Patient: sex F, age 46
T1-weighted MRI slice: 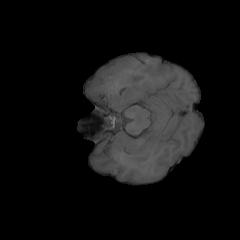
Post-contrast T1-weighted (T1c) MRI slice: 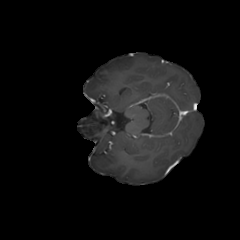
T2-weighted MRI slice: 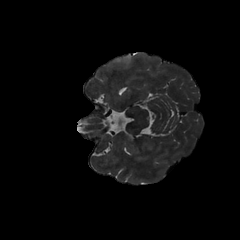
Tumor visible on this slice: yes
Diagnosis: Glioblastoma, IDH-wildtype
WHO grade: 4